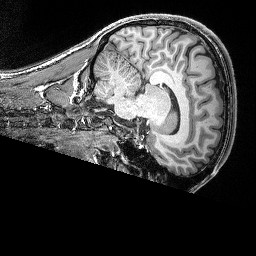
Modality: T1w
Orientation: sagittal
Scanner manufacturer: siemens
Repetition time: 2.25 s
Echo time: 0.00418 s